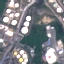
Land use / land cover class: Industrial